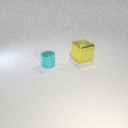
large yellow metal cube behind small cyan metal cylinder